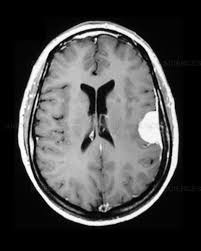
Label: meningioma